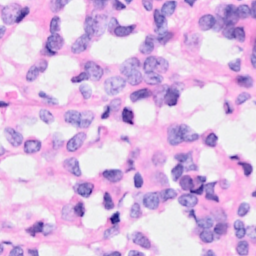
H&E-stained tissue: Breast